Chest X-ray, PA view. Patient: 37 years old, sex M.
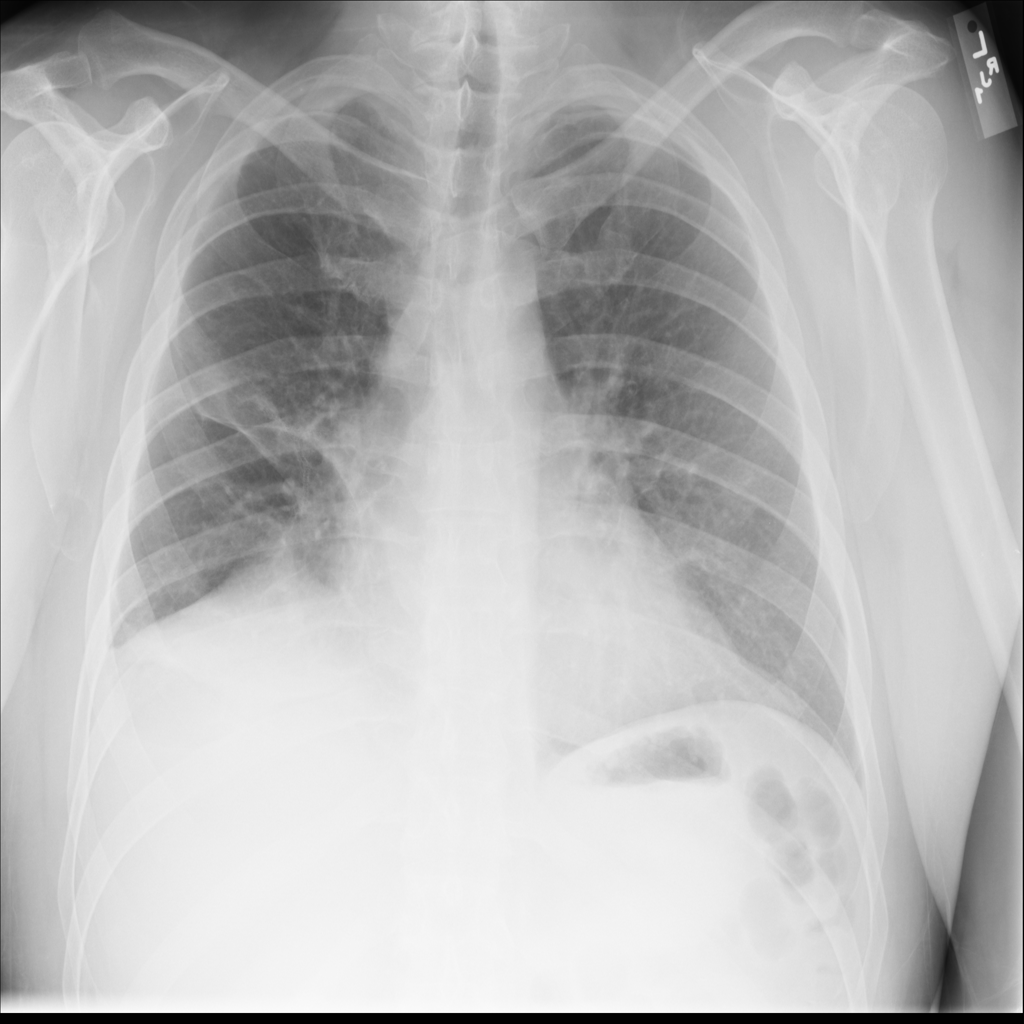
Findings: Atelectasis, Effusion